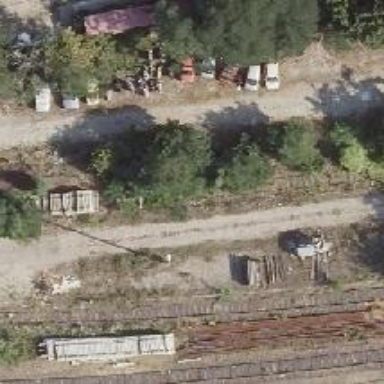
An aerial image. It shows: Abandoned railway.